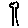
Label: tree